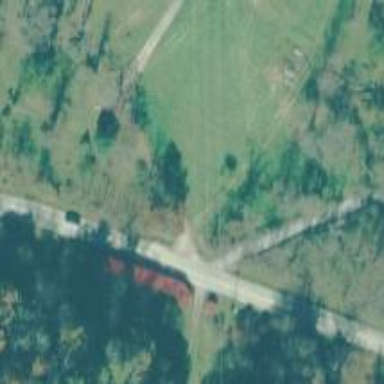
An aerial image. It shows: Residential road with bridge.